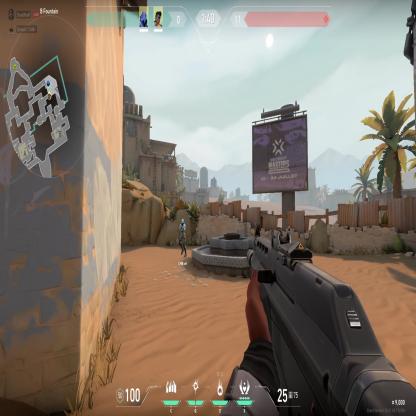
Label: teammate